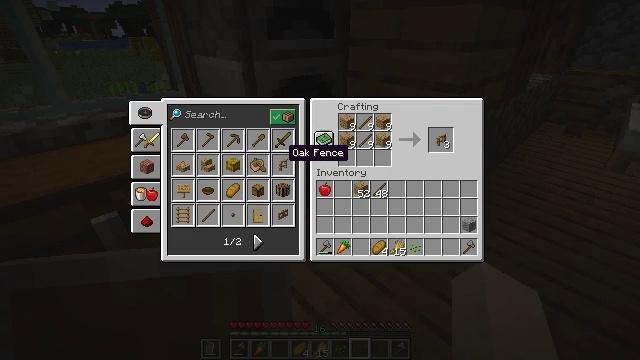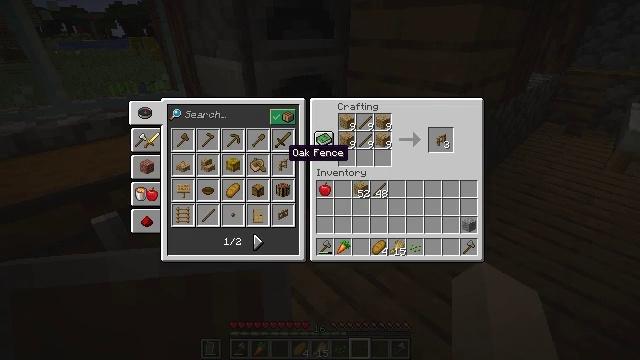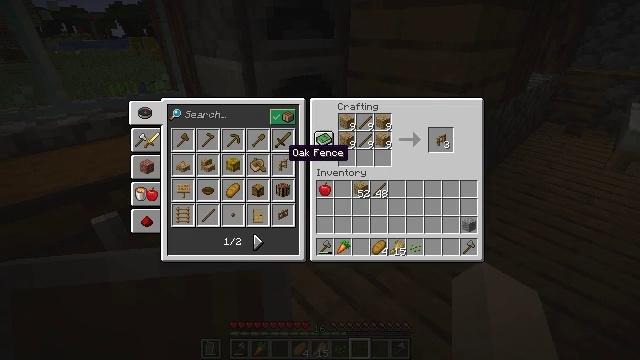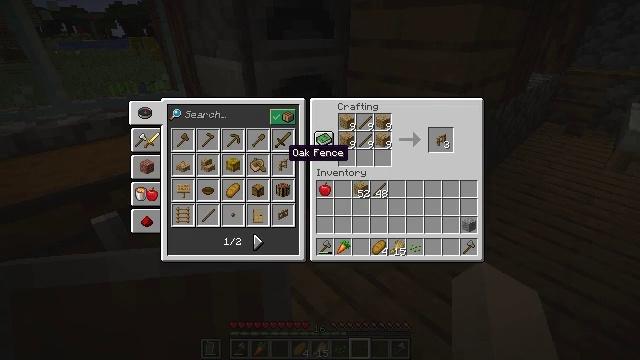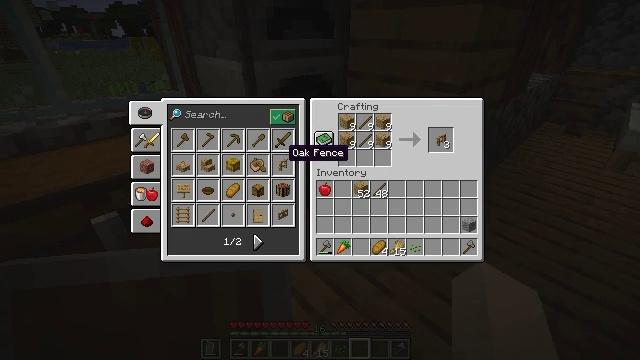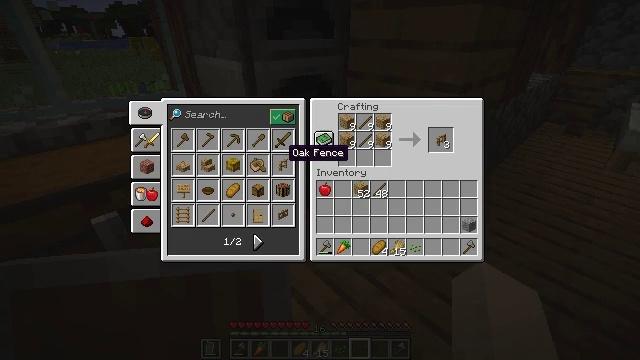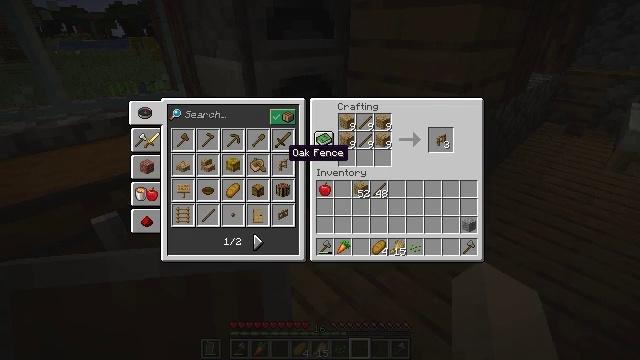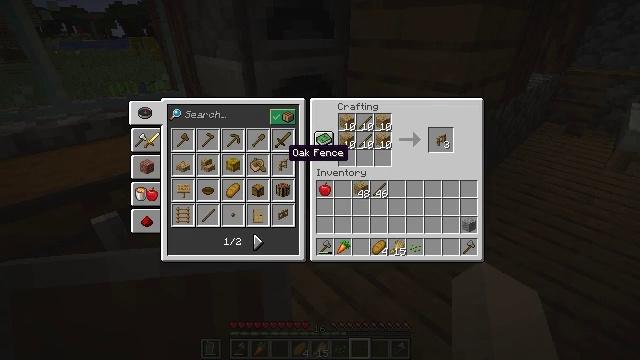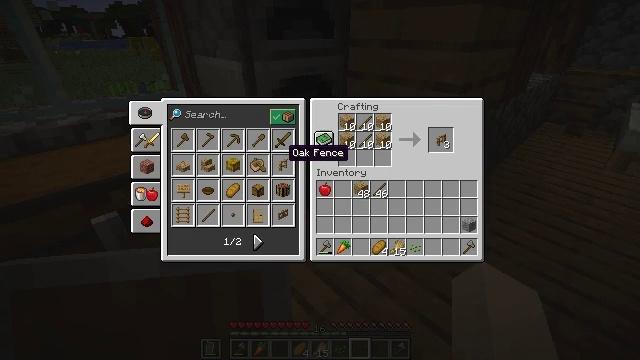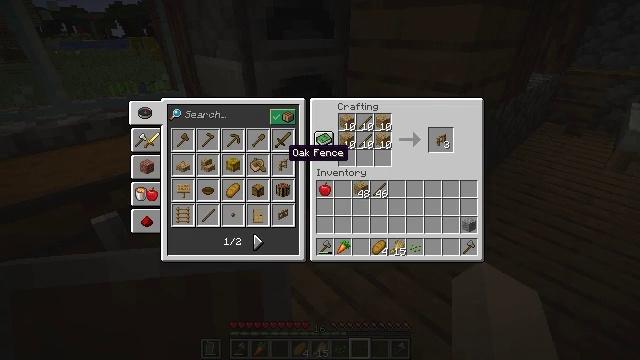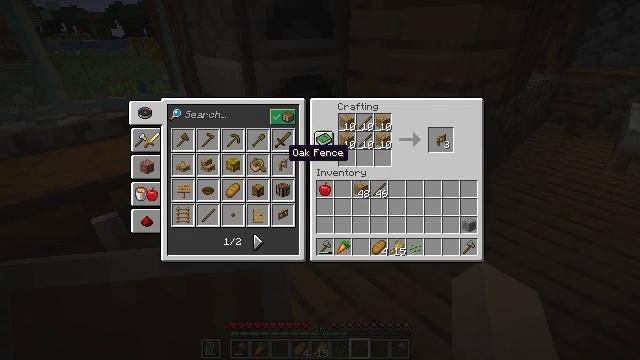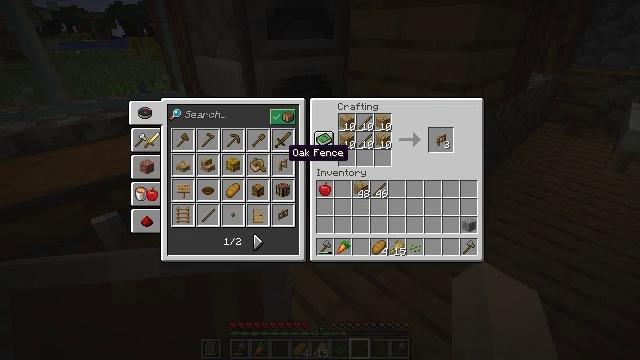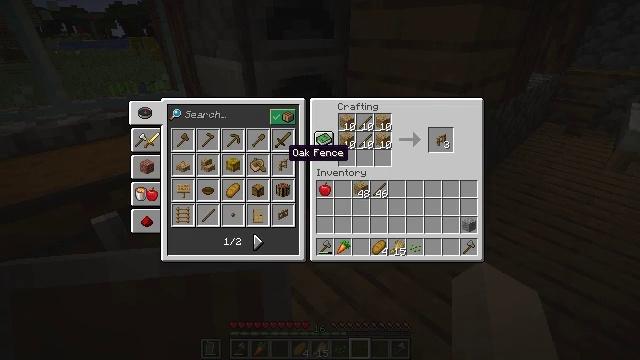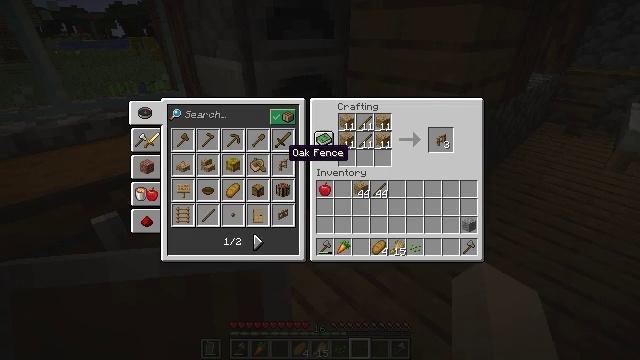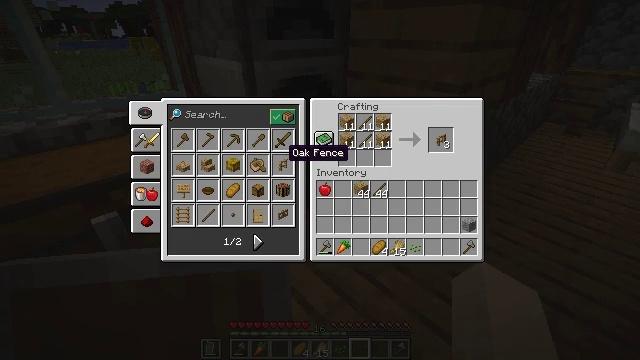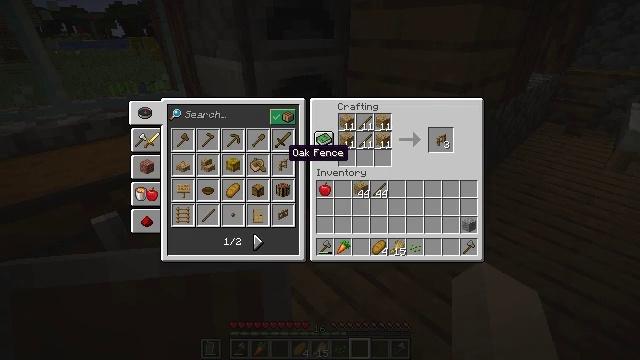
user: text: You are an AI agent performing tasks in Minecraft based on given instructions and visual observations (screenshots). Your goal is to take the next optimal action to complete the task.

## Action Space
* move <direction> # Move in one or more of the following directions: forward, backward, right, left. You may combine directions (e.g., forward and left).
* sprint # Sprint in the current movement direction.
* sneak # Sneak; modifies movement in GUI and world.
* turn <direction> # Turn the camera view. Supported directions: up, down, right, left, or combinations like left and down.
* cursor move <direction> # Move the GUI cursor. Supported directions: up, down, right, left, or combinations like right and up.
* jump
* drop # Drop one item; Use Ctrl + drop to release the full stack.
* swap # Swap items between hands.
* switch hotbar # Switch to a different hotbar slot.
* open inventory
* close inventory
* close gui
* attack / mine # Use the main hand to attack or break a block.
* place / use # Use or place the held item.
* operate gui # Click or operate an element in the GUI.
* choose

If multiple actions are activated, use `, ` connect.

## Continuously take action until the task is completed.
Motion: motion action
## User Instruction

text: Get planks and sticks to craft an oak fence.
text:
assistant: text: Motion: operate gui
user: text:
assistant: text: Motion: operate gui
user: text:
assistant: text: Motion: operate gui
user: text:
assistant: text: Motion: operate gui
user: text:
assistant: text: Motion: no_op
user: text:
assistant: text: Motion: no_op
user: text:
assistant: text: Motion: operate gui
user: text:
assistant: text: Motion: operate gui
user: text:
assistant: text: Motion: operate gui
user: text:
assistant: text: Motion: no_op
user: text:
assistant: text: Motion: operate gui
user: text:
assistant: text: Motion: operate gui
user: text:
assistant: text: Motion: operate gui
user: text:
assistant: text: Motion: no_op
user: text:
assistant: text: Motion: no_op
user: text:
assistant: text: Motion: no_op
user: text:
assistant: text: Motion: no_op
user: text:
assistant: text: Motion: no_op
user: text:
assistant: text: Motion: operate gui
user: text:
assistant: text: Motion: operate gui
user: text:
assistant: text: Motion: operate gui
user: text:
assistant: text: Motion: no_op
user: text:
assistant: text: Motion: operate gui
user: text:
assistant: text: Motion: operate gui
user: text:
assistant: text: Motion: operate gui
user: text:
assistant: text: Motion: no_op
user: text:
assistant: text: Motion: operate gui
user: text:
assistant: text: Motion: operate gui
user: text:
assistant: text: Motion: operate gui
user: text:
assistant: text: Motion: operate gui